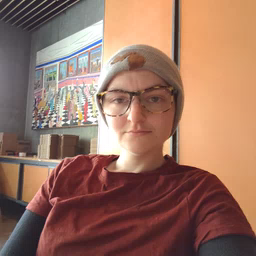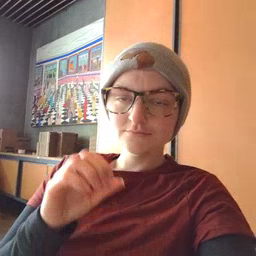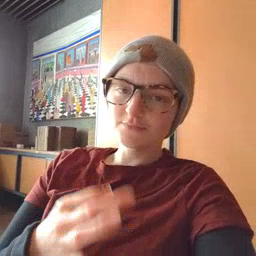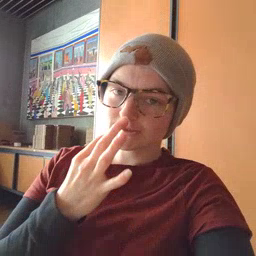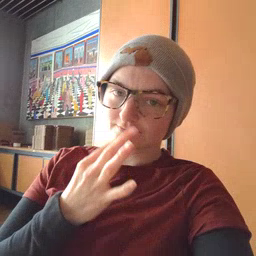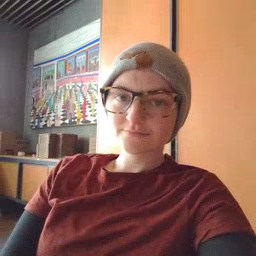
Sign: snack